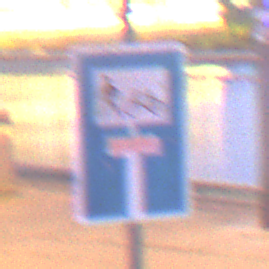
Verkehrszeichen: SackgasseRadverkehrFussgaengerDurchlaessig
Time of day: Night
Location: Outdoor (Urban)
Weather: PartlyCloudy
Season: NotSpecified
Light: Artificial